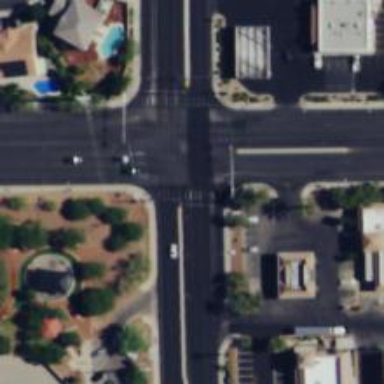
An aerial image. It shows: Solid stop line on the road.